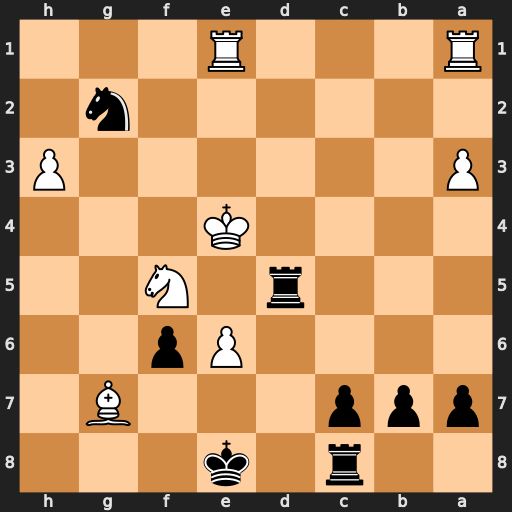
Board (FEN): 2r1k3/ppp3B1/4Pp2/3r1N2/4K3/P6P/6n1/R3R3
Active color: b
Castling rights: -
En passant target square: -
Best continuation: Re5+ Kf3 Nxe1+